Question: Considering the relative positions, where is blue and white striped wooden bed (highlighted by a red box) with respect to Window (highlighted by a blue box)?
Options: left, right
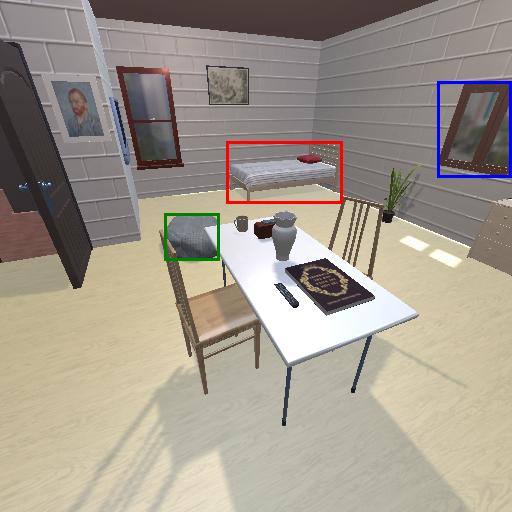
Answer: left